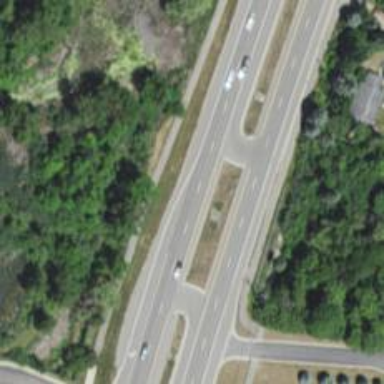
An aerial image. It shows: Primary highway.